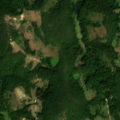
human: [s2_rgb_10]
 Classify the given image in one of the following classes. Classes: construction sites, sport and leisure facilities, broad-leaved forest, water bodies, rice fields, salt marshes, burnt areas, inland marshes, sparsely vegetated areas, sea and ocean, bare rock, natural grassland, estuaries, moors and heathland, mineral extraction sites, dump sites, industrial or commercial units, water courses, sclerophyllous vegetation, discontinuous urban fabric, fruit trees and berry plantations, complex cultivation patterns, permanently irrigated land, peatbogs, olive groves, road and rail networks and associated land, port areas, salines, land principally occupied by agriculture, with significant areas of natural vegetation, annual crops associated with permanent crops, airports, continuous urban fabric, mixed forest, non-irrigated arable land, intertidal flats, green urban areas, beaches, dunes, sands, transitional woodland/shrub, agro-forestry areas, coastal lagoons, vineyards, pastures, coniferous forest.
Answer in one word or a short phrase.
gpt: land principally occupied by agriculture, with significant areas of natural vegetation, broad-leaved forest